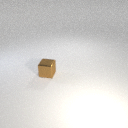
small brown metal cube